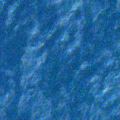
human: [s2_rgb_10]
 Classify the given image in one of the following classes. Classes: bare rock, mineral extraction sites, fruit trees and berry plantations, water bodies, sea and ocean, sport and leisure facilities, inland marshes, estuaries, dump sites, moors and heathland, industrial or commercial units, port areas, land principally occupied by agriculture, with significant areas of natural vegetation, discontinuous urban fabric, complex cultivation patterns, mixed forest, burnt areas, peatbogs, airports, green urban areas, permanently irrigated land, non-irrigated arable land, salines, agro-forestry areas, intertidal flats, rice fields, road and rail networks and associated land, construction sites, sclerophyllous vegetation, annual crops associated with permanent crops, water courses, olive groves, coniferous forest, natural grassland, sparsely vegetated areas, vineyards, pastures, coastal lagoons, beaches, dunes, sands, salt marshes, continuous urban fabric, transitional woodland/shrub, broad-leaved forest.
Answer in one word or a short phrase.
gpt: sea and ocean